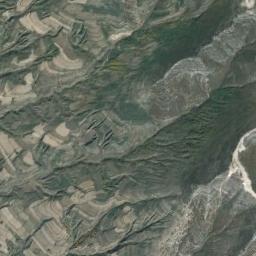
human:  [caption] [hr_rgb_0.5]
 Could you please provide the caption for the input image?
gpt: There is the mountain of uneven .

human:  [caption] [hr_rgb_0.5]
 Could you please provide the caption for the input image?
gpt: The folded mountain consists of some ridges and valleys of different sizes and has some terraces .

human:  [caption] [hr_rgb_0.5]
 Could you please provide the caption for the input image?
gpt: There is a yellow bare field on this mountain .

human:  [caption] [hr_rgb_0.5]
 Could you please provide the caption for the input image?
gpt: The mountain is full of black soil .

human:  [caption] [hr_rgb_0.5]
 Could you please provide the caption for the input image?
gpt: There are some ravines on the mountain .